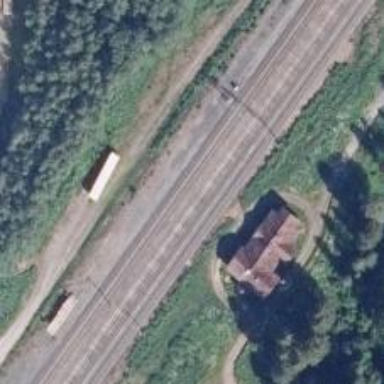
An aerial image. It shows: Site related to the railway.